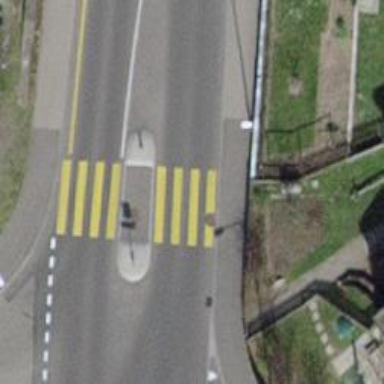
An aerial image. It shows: Marked pedestrian crossing with zebra designation and central island.